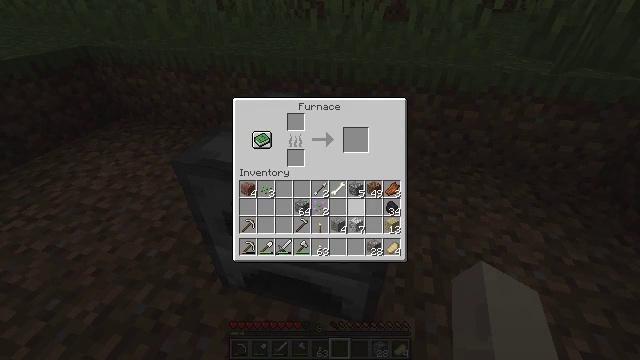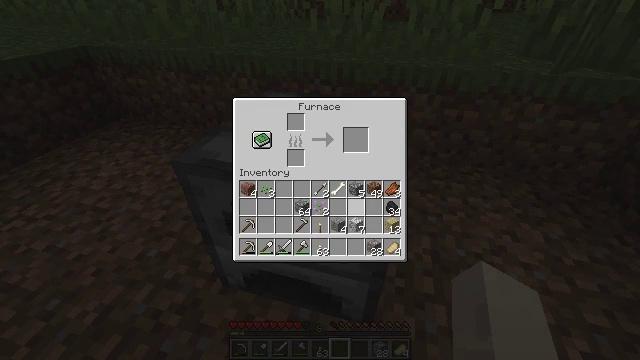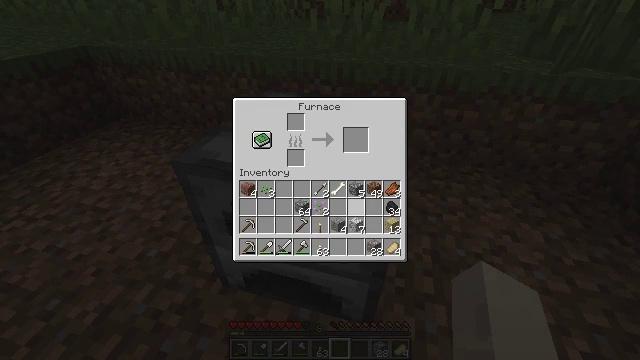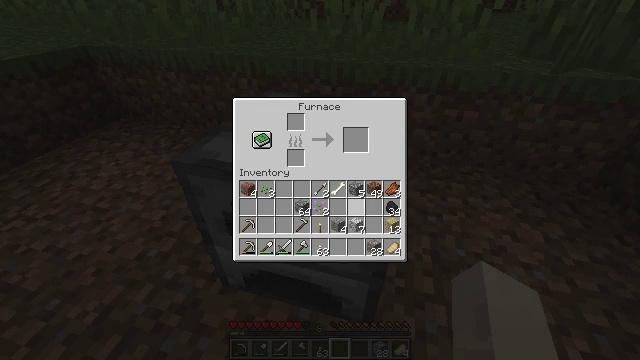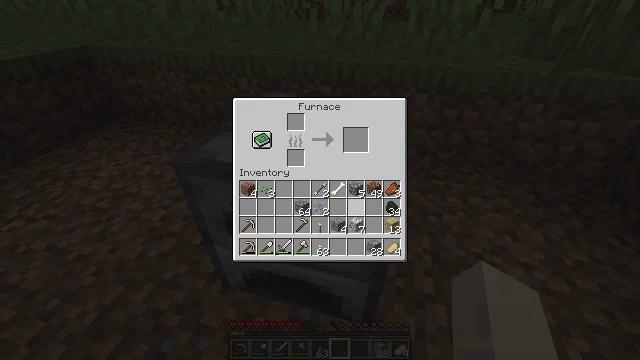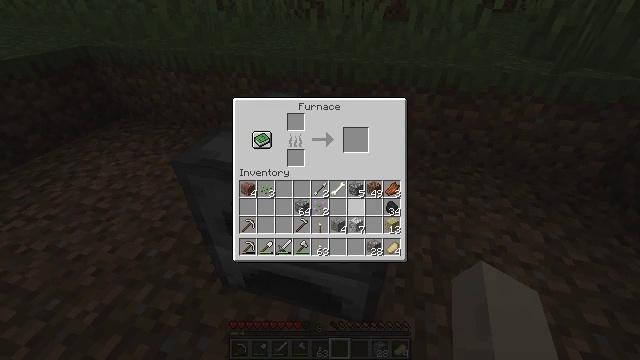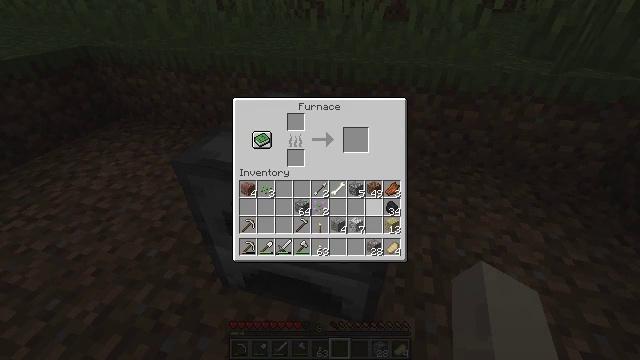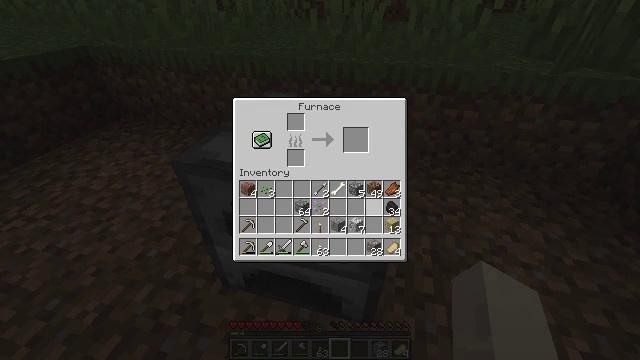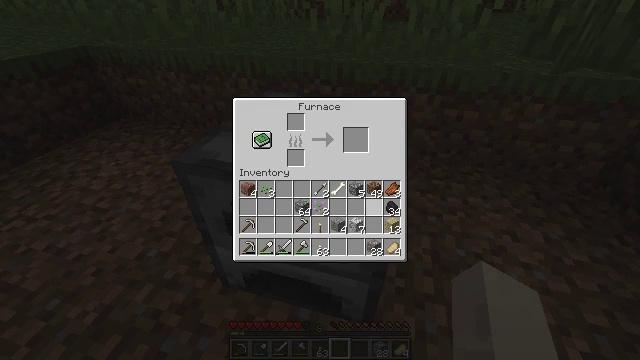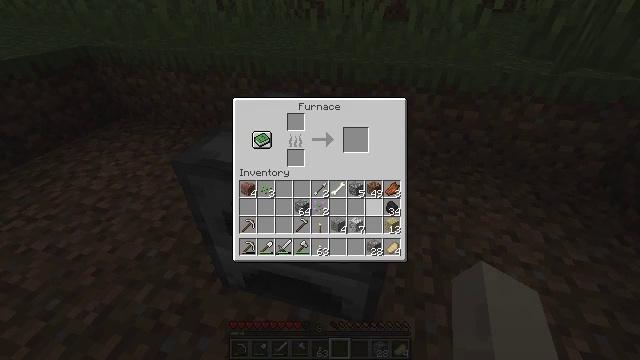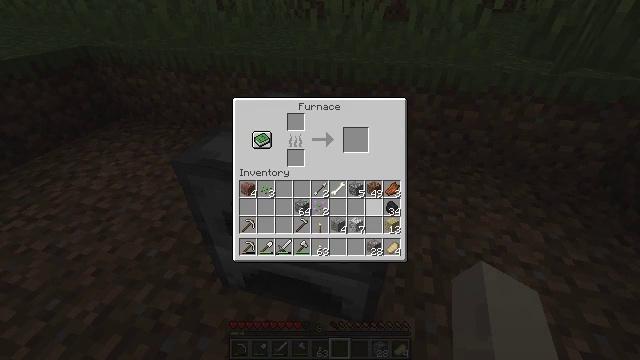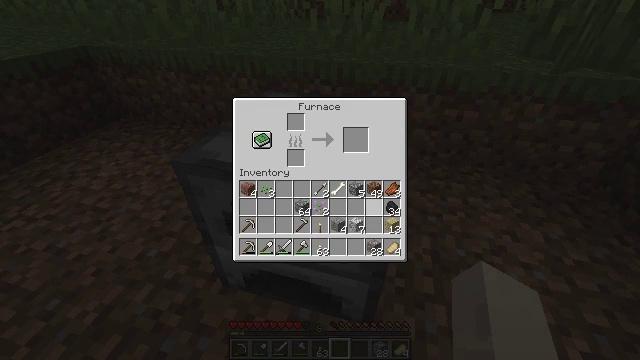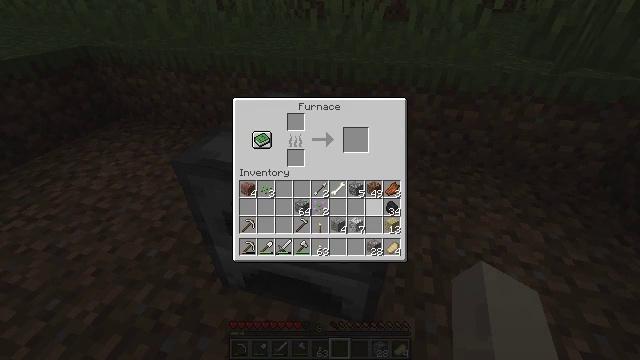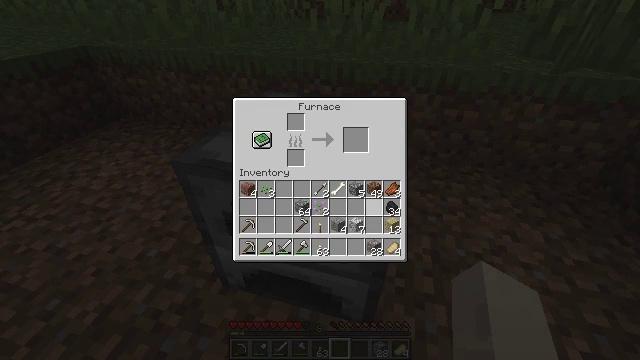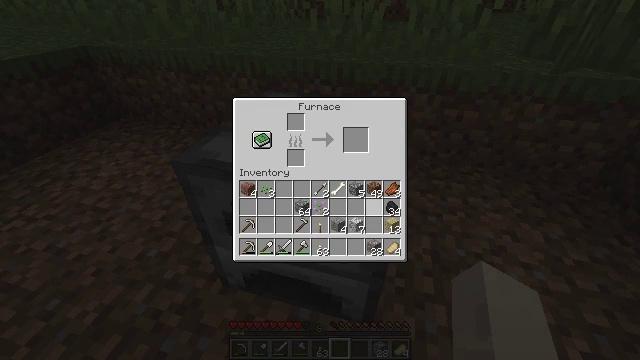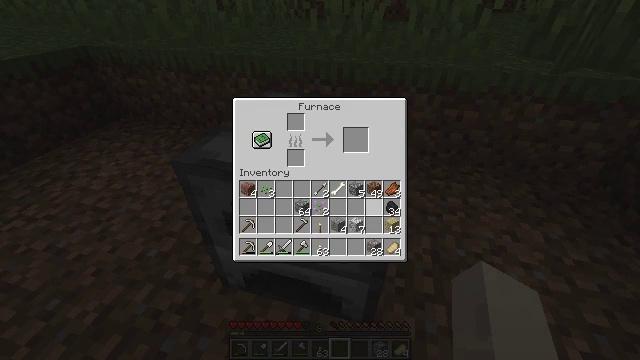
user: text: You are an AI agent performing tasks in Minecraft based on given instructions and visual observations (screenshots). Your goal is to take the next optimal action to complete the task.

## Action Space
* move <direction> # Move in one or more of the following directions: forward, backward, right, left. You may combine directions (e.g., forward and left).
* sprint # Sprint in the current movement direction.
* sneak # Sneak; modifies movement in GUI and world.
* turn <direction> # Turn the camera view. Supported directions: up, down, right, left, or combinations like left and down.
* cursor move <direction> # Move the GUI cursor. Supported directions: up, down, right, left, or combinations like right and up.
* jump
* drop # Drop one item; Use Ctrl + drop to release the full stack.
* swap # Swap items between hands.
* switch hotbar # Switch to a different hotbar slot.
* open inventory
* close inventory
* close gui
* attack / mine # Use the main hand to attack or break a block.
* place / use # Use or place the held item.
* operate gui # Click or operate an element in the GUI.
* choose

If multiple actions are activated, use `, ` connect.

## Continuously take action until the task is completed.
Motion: motion action
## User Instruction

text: Clear the ground by mining grass.
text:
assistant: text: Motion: no_op
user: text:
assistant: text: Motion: no_op
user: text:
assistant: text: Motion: no_op
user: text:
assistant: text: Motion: no_op
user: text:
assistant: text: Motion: no_op
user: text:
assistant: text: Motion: no_op
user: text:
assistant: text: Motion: no_op
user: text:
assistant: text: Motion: no_op
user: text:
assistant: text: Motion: no_op
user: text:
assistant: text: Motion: no_op
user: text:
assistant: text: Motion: no_op
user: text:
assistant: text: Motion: no_op
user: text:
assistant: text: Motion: no_op
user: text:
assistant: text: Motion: no_op
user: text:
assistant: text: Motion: no_op
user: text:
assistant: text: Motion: no_op
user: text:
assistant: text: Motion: no_op
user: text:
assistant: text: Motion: no_op
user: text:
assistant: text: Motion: no_op
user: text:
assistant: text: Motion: no_op
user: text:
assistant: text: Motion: no_op
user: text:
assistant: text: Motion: no_op
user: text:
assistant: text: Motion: no_op
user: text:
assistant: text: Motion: no_op
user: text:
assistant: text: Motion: no_op
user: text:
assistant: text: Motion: no_op
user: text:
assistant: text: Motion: no_op
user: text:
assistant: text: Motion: no_op
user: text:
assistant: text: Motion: no_op
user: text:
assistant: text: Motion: no_op